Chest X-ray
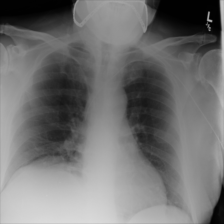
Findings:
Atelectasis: negative
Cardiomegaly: negative
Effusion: negative
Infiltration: negative
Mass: negative
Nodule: negative
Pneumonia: negative
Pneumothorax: negative
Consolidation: negative
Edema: negative
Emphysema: negative
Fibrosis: negative
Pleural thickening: negative
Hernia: negative